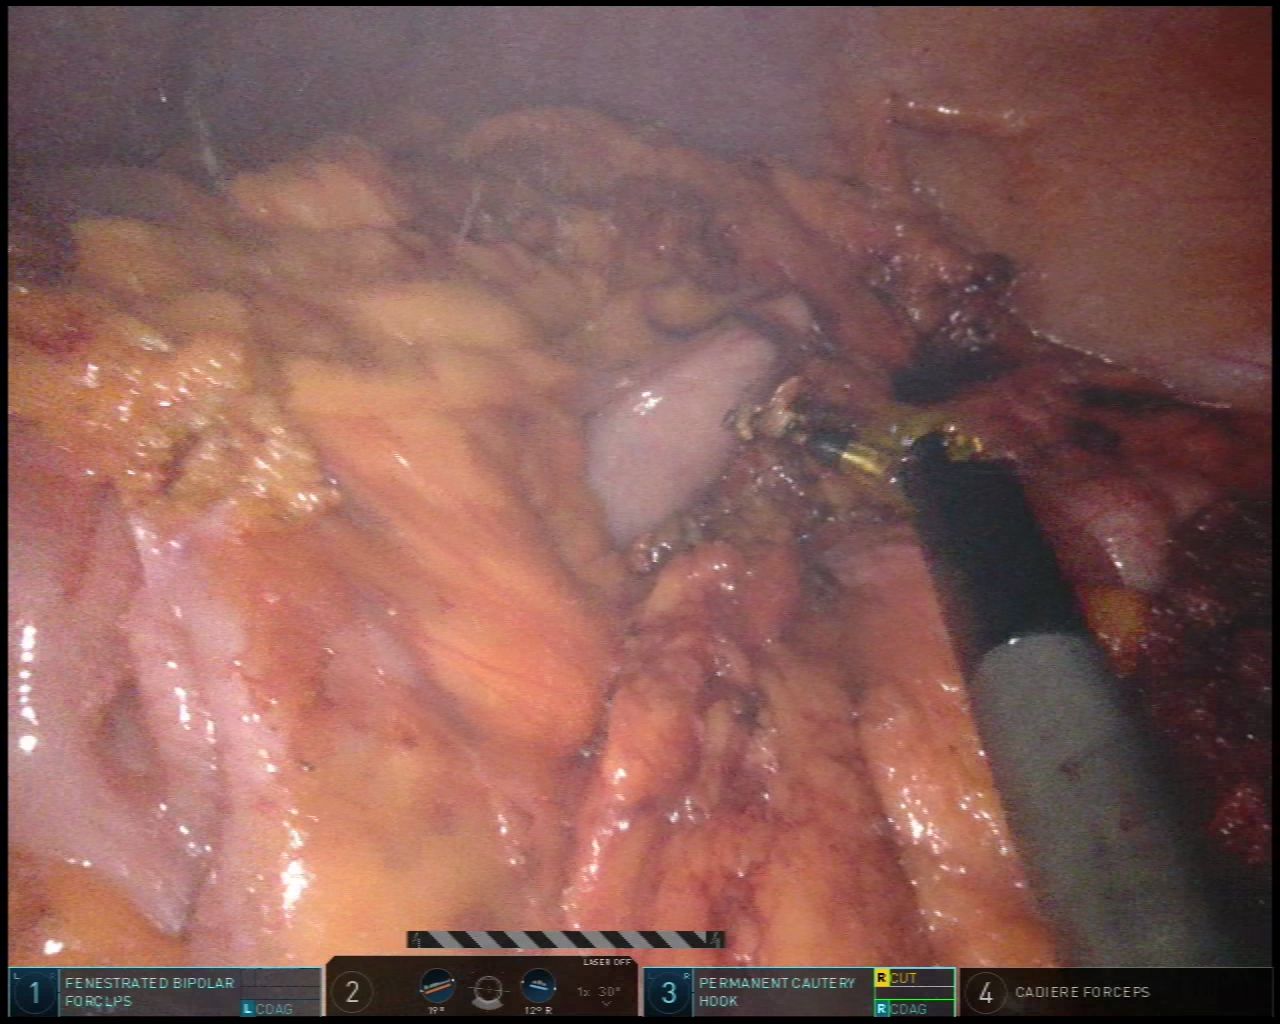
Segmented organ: stomach
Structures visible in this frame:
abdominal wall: yes
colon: yes
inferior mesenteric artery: no
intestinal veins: no
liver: no
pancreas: no
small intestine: no
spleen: no
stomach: yes
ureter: no
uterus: no
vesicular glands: no